Question: My program will ask the user to enter his/her name. At the moment my scanner object can read only a single word. But if the user enters muliple words (let's say someone's full name), then it throws exception. Like this:

How can I solve this?
My code:
'''
public class BankApp_Assignment {
public static void main(String[] args) {
Scanner sc = new Scanner(System.in);
int userChoose;
String name = null;
int accNum = 0;
double InitiateAmount = 0;
double newAmm = 0;
double depOrWith = 0;
System.out.println("WELCOME TO OUR BANK!
"
+ "...................
"
+ "...................
"
+ "Choose your optiin:
"
+ "1. Create new account
"
+ "2. Deposit
"
+ "3. View details
"
+ "4. Quit
");
while (true) {
userChoose = sc.nextInt();
if (userChoose == 1) {
System.out.println("Enter your full name:");
name = sc.next();
System.out.println("Choose an account number:");
accNum = sc.nextInt();
System.out.println("Enter an initiating amount:");
InitiateAmount = sc.nextDouble();
System.out.println("
-----------
"
+ "------------");
} else if (userChoose == 2) {
System.out.println("Enter negative value to withdraw and positive to deposit");
depOrWith = sc.nextInt();
if (depOrWith < 0) {
newAmm = InitiateAmount + depOrWith;
} else {
newAmm = InitiateAmount + depOrWith;
}
System.out.println("
-----------
"
+ "------------");
} else if (userChoose == 3) {
System.out.println("Your name: " + name);
System.out.println("Your account number: " + accNum);
System.out.println("Your current balance: " + newAmm);
System.out.println("
-----------
"
+ "------------");
} else if (userChoose == 4) {
System.exit(0);
}
}
}
}
'''
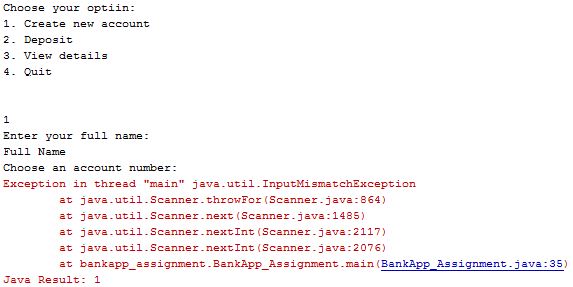
Answer: You need to change
'''
name = sc.next();
'''
sc.next() will read only till the space nothing after that
'''
name = sc.nextLine();
'''
sc.nextLine() will read the whole line.
<URL>